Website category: book
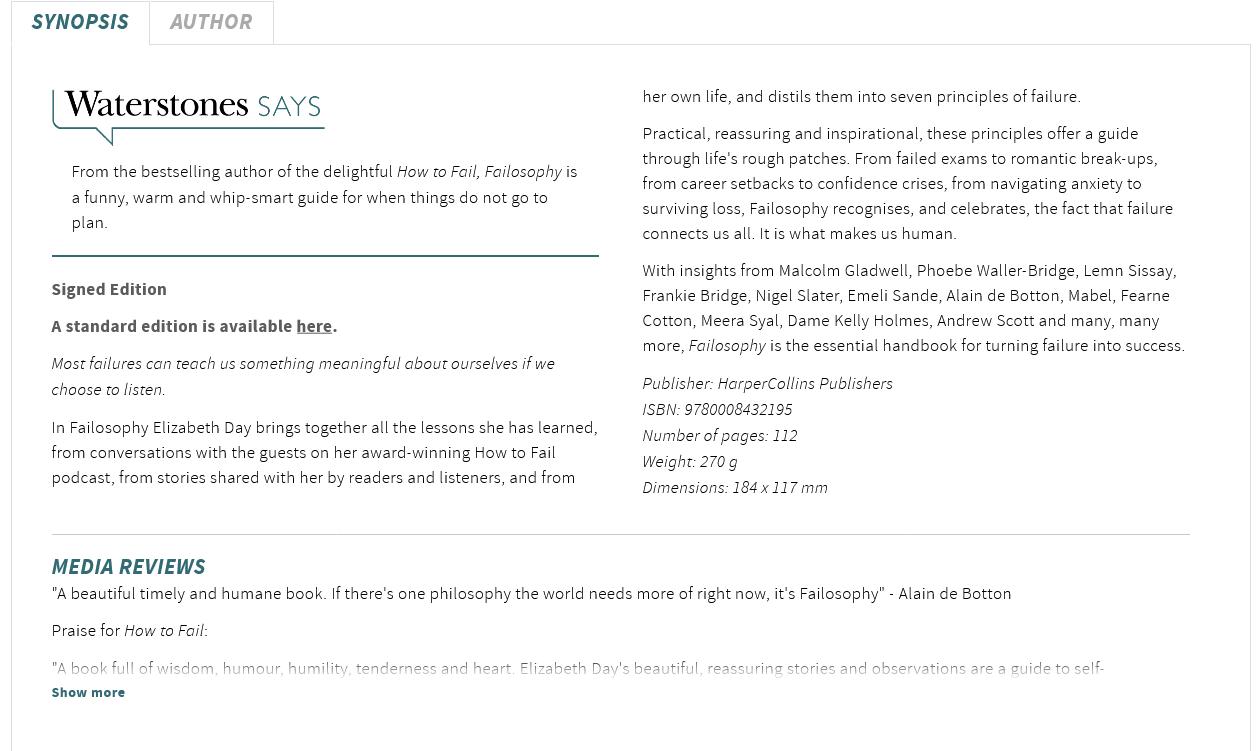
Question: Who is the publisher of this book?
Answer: HarperCollins Publishers

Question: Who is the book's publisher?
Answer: HarperCollins Publishers

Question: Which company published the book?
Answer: HarperCollins Publishers

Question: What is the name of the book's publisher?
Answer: HarperCollins Publishers

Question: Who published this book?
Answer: HarperCollins Publishers

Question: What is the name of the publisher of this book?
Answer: HarperCollins Publishers

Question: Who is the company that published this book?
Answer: HarperCollins Publishers

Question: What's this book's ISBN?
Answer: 9780008432195

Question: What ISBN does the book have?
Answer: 9780008432195

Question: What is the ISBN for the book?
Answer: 9780008432195

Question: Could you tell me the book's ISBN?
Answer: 9780008432195

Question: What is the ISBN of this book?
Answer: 9780008432195

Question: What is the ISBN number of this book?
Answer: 9780008432195

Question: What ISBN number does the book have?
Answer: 9780008432195

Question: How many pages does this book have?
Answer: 112

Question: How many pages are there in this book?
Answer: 112

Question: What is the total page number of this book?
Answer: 112

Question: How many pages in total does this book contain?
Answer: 112

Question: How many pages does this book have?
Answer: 112

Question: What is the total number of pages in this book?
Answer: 112

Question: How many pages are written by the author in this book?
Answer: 112

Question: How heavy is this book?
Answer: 270 g

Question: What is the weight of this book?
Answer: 270 g

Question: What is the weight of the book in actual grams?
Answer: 270 g

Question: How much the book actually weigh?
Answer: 270 g

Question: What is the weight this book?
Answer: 270 g

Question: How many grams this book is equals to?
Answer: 270 g

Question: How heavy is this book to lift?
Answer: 270 g

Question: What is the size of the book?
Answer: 184 x 117 mm

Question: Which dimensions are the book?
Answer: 184 x 117 mm

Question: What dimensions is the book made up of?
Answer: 184 x 117 mm

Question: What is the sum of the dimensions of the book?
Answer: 184 x 117 mm

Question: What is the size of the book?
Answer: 184 x 117 mm

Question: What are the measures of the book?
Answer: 184 x 117 mm

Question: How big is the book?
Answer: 184 x 117 mm